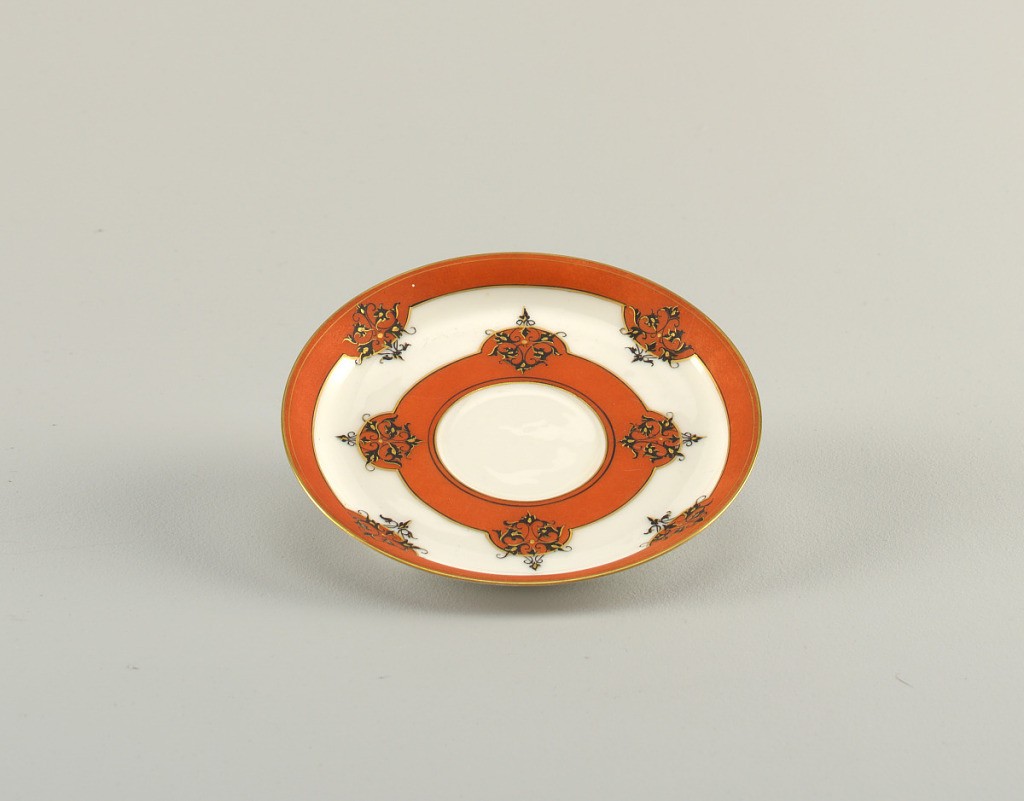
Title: Saucer
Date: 19th century
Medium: Porcelain
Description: Overglaze and underglaze decoration in colors of American flag, eagels, head of Liberty with decorative borders of orange, gold, and black.